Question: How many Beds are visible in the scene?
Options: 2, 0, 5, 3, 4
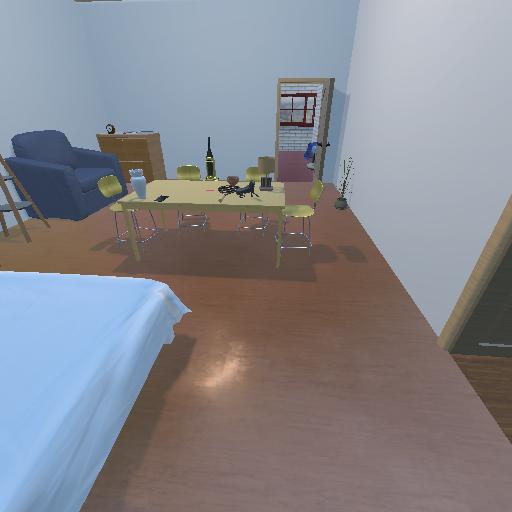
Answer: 2